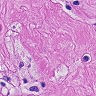
Metastatic tissue present: yes